Field crop: maize
Growth stage: 1
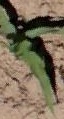
Species: maize